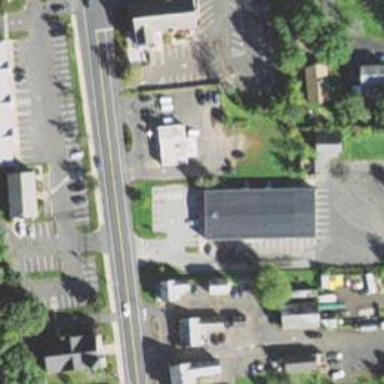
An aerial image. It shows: Post office.